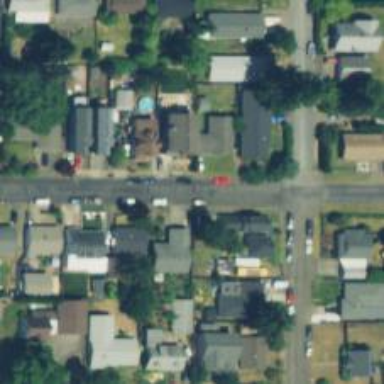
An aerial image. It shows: Residential road with sidewalk on the left side.